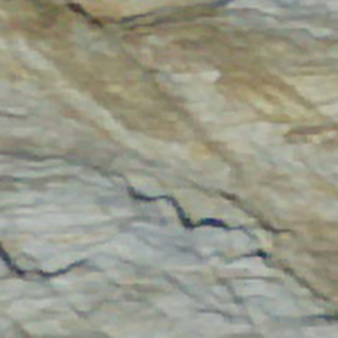
Label: other